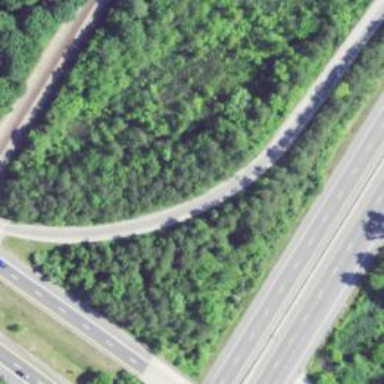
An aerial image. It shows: Trunk link highway.